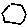
Label: hexagon